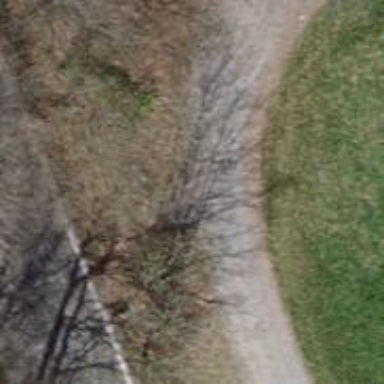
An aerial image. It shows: Path with fine gravel surface.